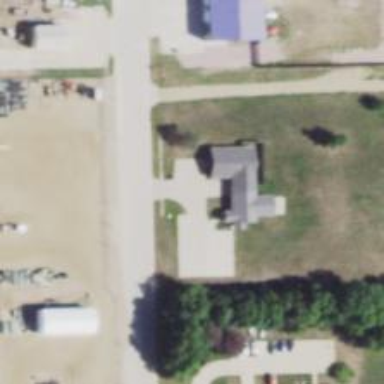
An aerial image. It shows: Veterinary facility.